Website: crate-barrel
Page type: newsletter-management
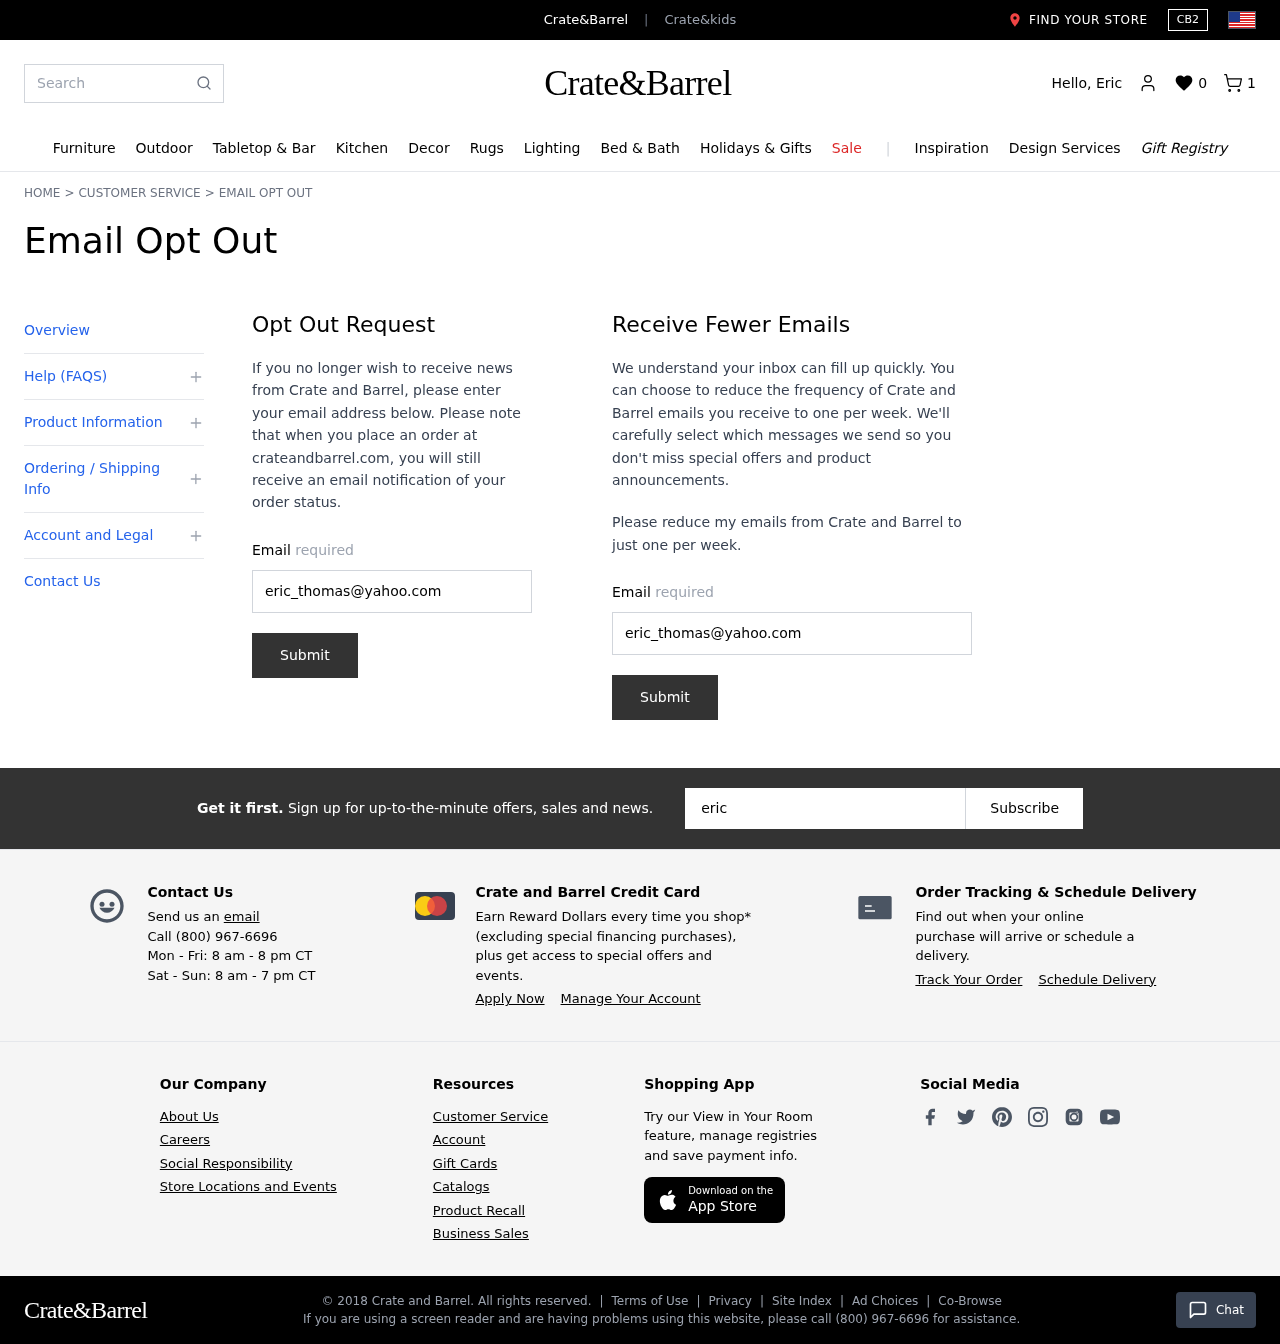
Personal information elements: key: PII_EMAIL
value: eric_thomas@yahoo.com
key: PII_EMAIL2
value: eric_thomas@yahoo.com
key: PII_EMAIL3
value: eric_thomas@yahoo.com
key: PII_FIRSTNAME
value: Eric
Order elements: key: ORDER_NUM_ITEMS
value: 1
Search elements: key: HEADER_SEARCH
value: Search
Other elements: key: WISHLIST_COUNT
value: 0